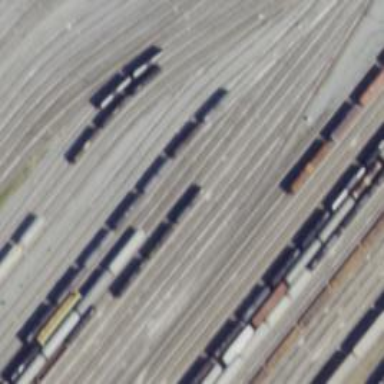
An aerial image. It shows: Railway yard in service.